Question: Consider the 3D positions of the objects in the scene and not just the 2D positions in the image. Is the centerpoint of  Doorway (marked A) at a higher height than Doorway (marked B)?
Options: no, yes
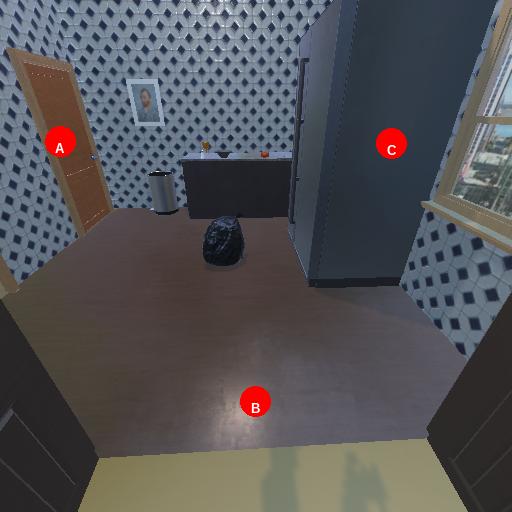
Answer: no